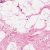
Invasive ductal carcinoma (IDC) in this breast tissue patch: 0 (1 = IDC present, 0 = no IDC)